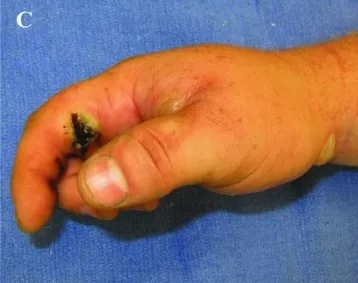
Two views of the right hand.
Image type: medical_photograph (skin_photograph)